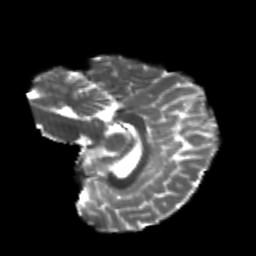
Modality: T2w
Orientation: sagittal
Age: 20
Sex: female
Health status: healthy
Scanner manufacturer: philips
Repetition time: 7.389 s
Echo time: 0.08599 s